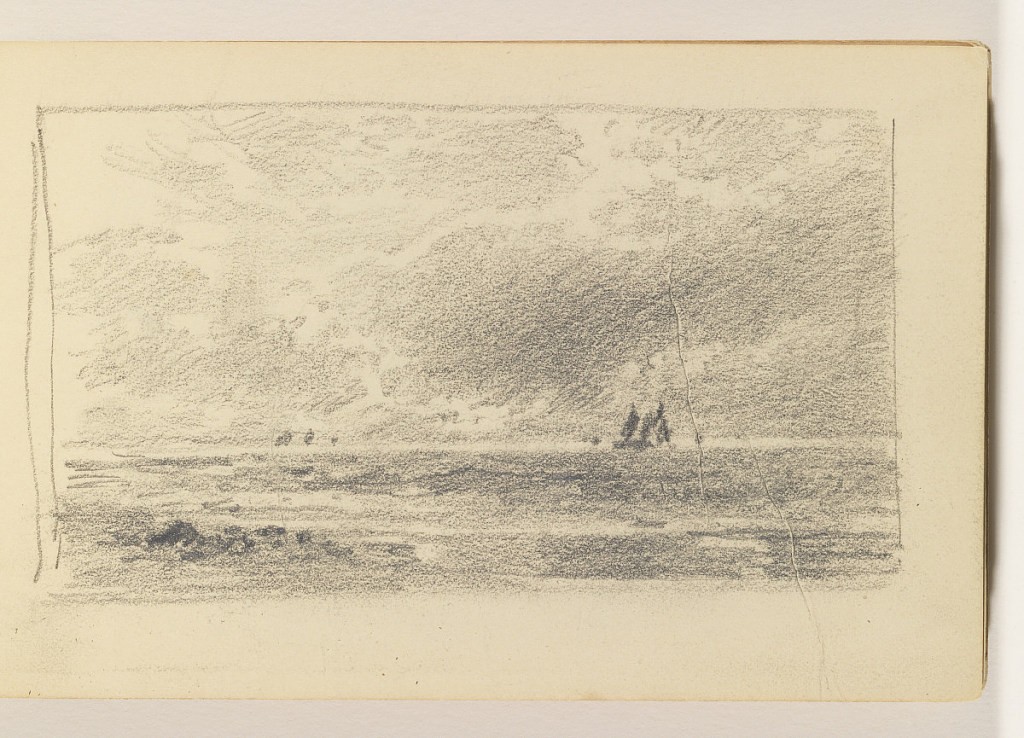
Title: Calm Sea with Small Rocks and Several Distant Boats
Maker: William Trost Richards, American, 1833–1905
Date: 1885–90
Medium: Graphite on cream wove paper, bound
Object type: Sketchbook folio
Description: Calm sea with small rocks on shore at left in foreground, At right in distance, three small sailboats. On horizon at left, three additional boats.